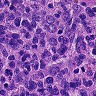
Metastatic tissue present: no